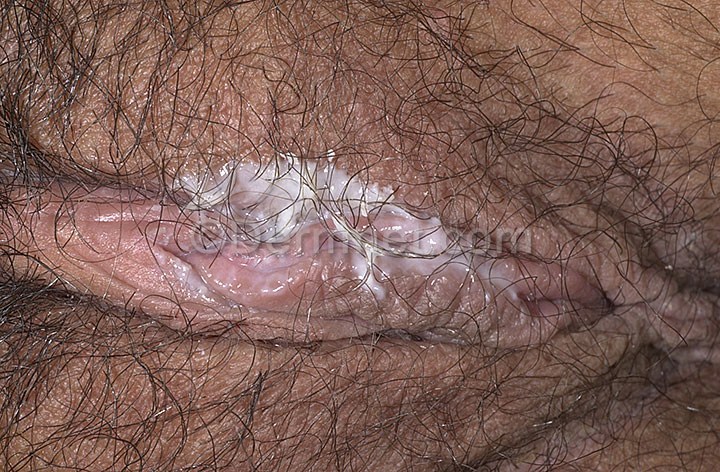
Disease: Tinea Ringworm Candidiasis and other Fungal Infections